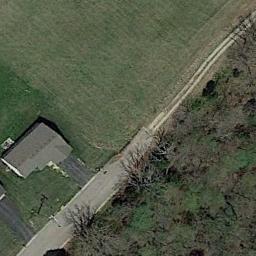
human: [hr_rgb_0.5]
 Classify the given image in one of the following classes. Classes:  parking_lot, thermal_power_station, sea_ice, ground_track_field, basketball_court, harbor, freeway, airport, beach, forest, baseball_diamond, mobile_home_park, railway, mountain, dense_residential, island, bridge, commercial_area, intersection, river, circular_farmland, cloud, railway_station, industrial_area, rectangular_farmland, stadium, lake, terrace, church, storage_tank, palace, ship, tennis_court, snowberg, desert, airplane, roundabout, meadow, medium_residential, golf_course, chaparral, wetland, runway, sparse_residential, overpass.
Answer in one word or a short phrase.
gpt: sparse_residential